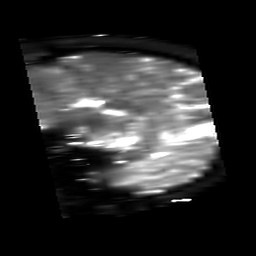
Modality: T2starmap
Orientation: sagittal
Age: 36
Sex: male
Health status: ill